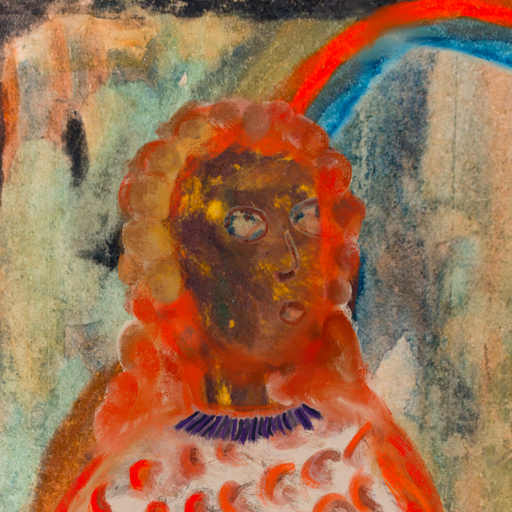
Background: Childish, Head And Neck Side: Comrade, Face Side: Orphan, Bust: Rupkatha, Hair Side: Rupkatha, Head Accessory: Blank, Second Necklace: Blank, Necklace: HillGirl, Baby: Blank